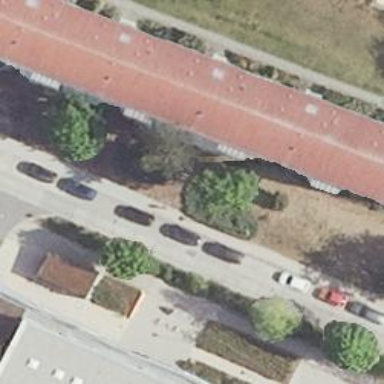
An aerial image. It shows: Gabled roof apartments building.